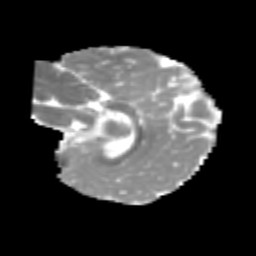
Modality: MD
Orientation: sagittal
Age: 6
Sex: male
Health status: healthy